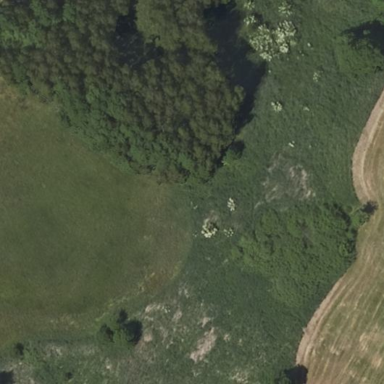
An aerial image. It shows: Beautiful wet meadow natural wetland.